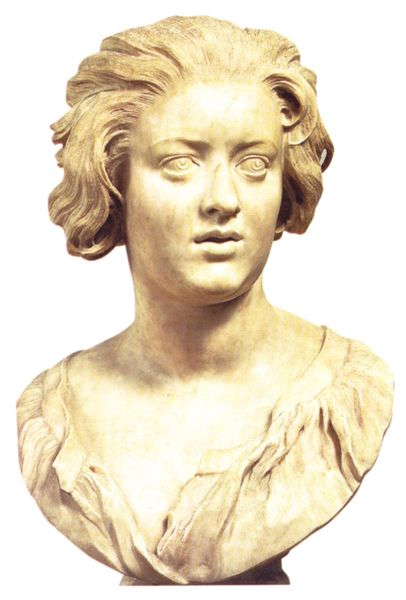
Titel: Büste von Constanza Bonarelli
Künstler: Giovanni Lorenzo Bernini
Institution: Florenz, Bargello
Schlagwörter: haut, kopf, weiß, mädchen, ausschnitt, frau, frisur, haar, kleid, licht, marmor, mund, nase, profil, stirn, blick, alt, hemd, augen, bluse, gesicht, kragen, stein, hals, portrait, auge, haare, tochter, augenbrauen, kinn, lippen, locke, locken, schultern, statue, wangen, wellen, brauen, büste, bildhauerei, junge frau, erotik, foto, fotografie, offen, öffnung, anzüglich, hammer, plastizität, königin, erstaunt, fotographie, mamor, bildhauer, bursche, verwunderung, verblichen, meisel, decollte, decoltet